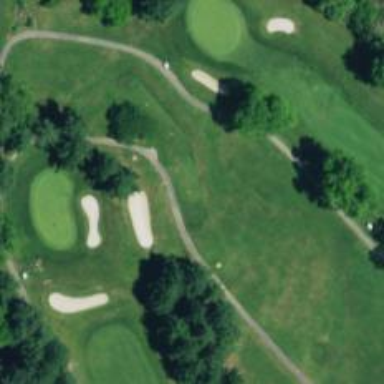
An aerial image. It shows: Golf tee.